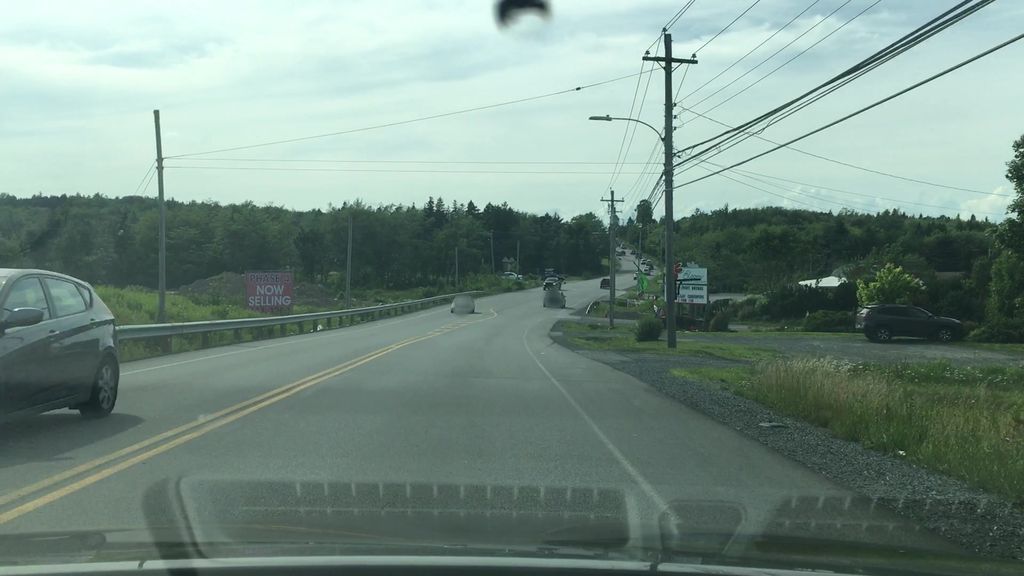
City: halifax